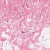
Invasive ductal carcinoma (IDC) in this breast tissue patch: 0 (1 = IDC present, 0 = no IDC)